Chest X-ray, PA view. Patient: 52 years old, sex F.
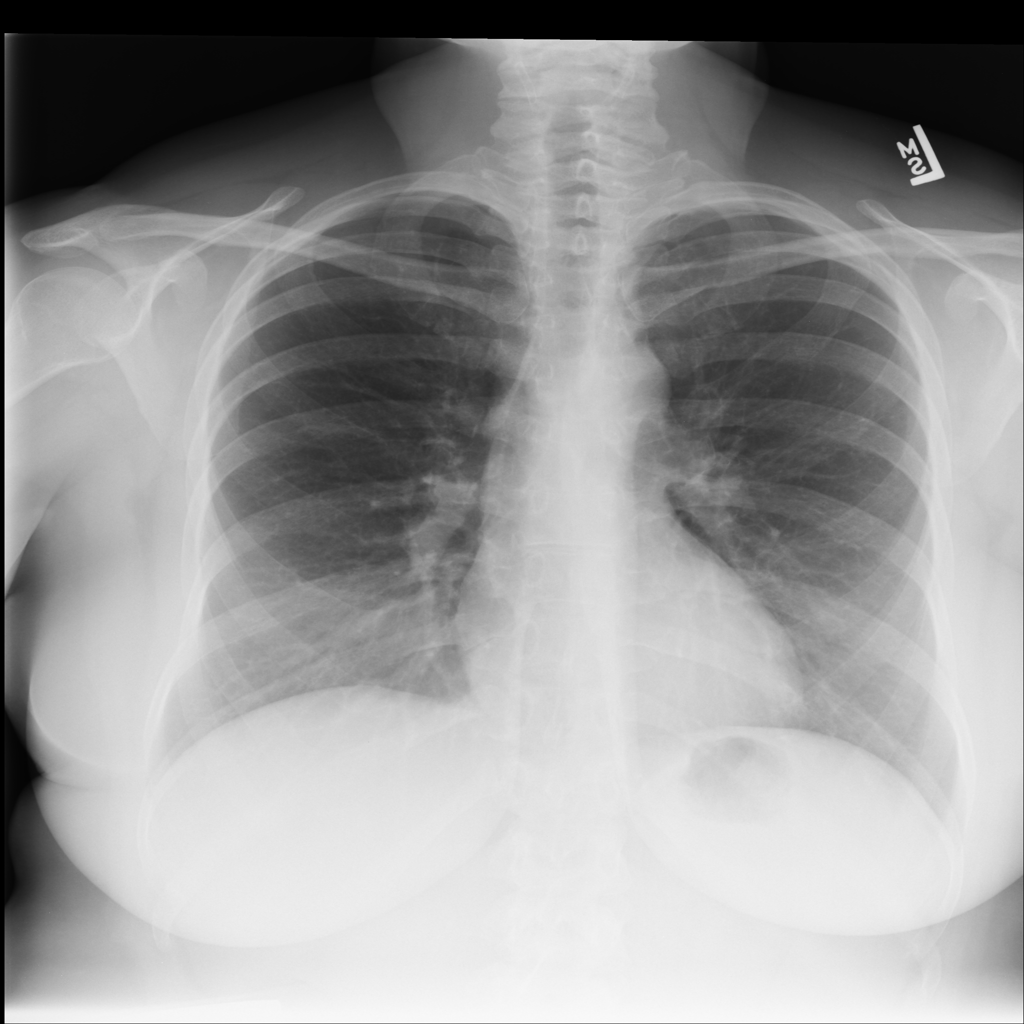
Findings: No Finding